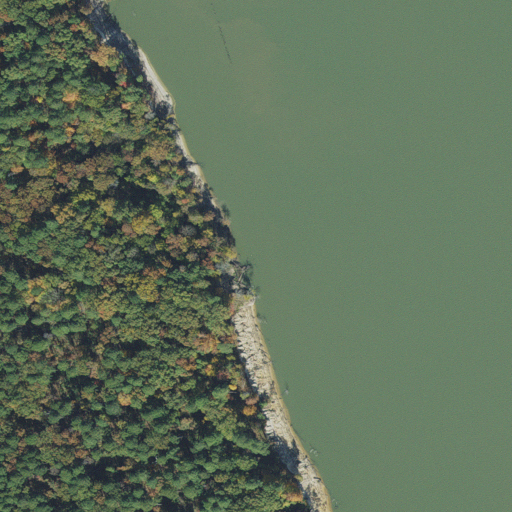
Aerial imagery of cliff(s) in Arkansas named Tripletts Bluff containing open water, evergreen forest, woody wetlands, low intensity development, deciduous forest, medium intensity development, and pasture